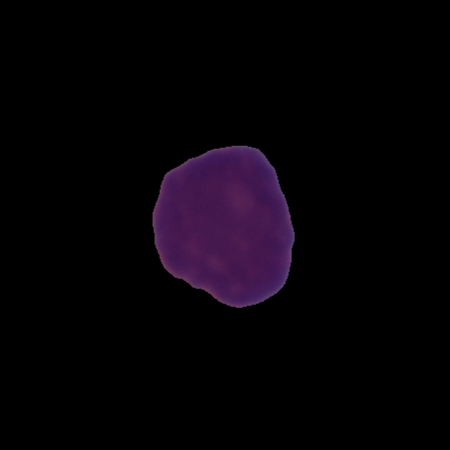
Label: healthy